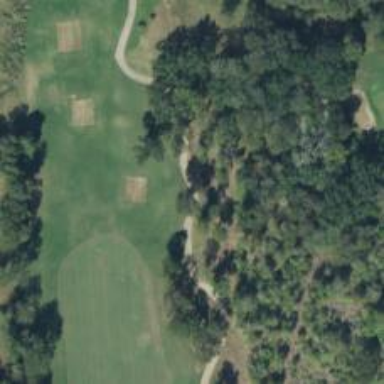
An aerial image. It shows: Pathway for golf carts.